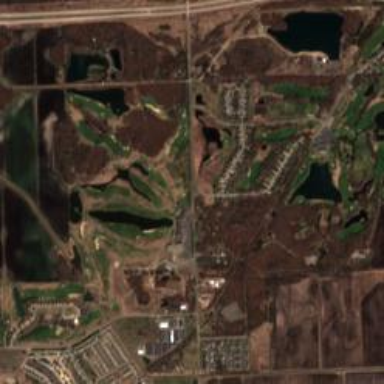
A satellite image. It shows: Golf course surrounded by greenery.